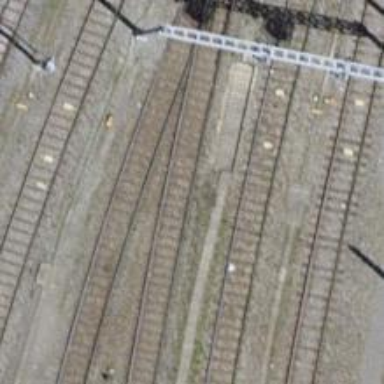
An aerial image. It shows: Electrified rail siding with contact line.